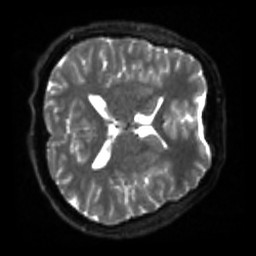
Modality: sbref
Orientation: axial
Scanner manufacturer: siemens
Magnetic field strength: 3 T
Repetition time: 4 s
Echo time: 0.0594 s